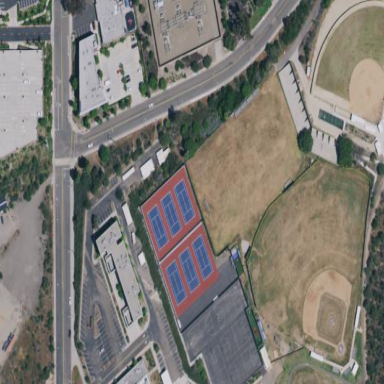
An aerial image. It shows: Asphalt pitch for tennis and badminton activities.